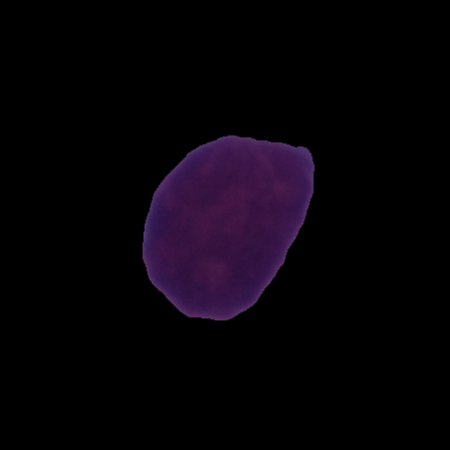
Label: cancer